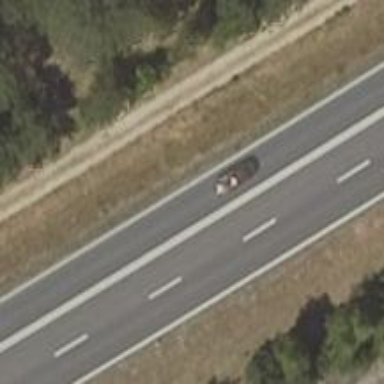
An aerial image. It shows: Asphalt motorway of trunk classification.